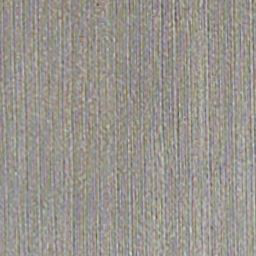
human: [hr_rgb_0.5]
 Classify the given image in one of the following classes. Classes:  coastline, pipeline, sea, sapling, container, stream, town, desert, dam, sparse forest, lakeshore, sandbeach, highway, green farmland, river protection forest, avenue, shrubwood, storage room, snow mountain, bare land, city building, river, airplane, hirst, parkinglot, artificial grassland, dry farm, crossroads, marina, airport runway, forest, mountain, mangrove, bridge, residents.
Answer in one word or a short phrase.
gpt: dry farm